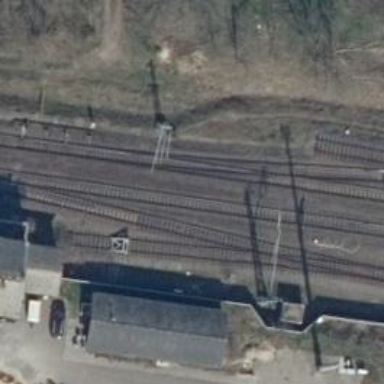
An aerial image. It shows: Railway track with contact line for electrification.